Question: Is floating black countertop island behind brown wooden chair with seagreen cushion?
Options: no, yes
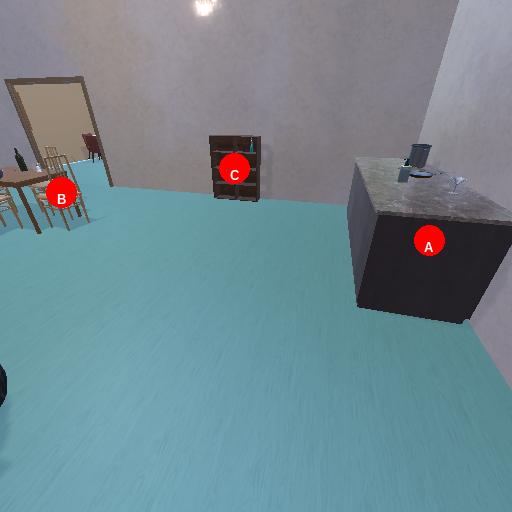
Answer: no